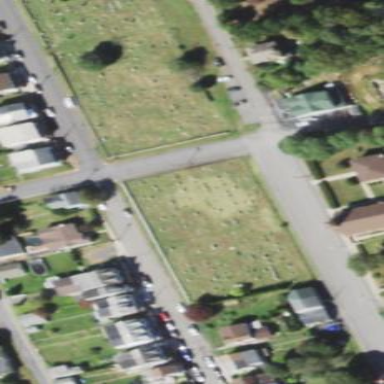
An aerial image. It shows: Cemetery.